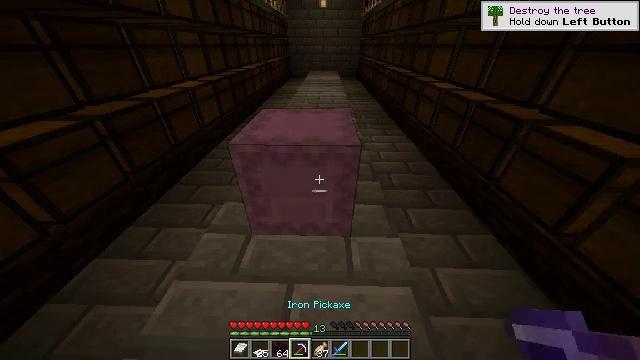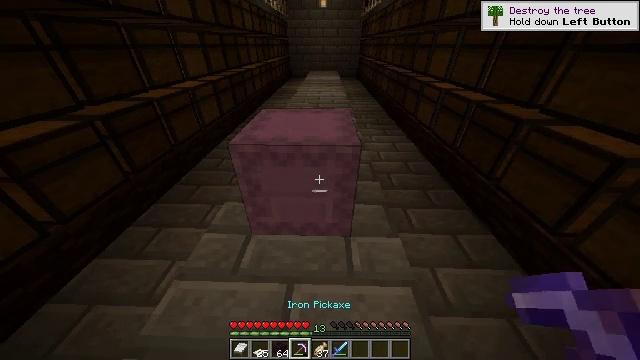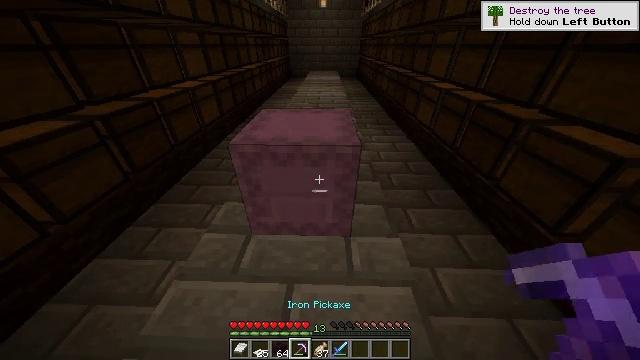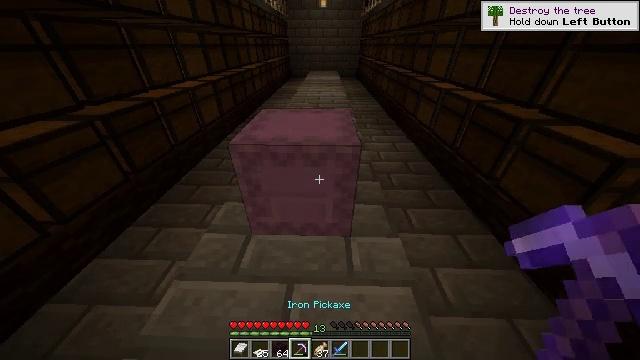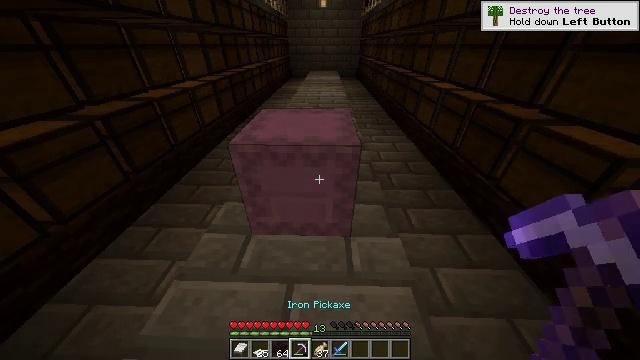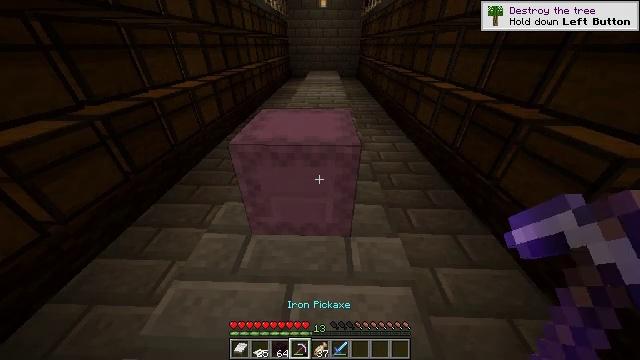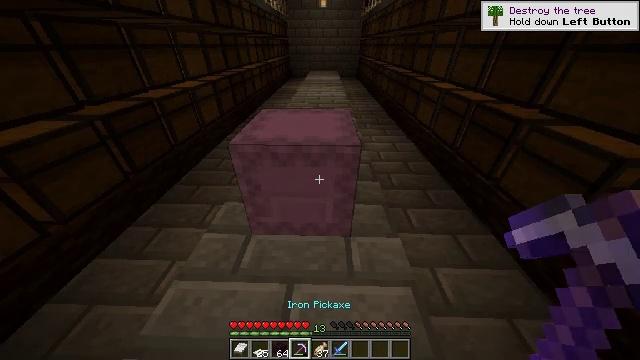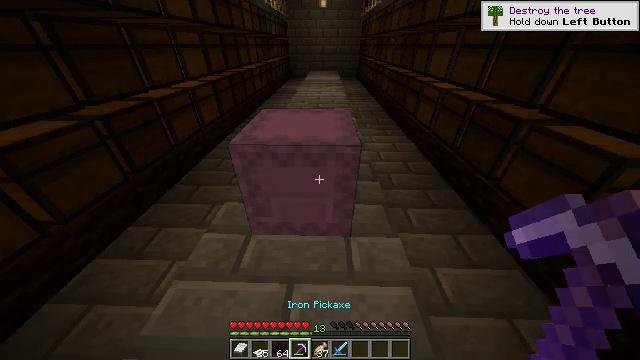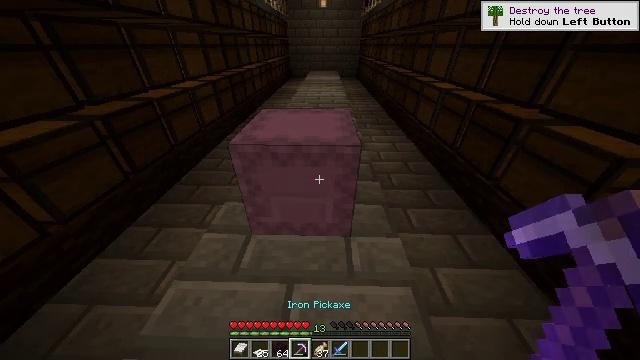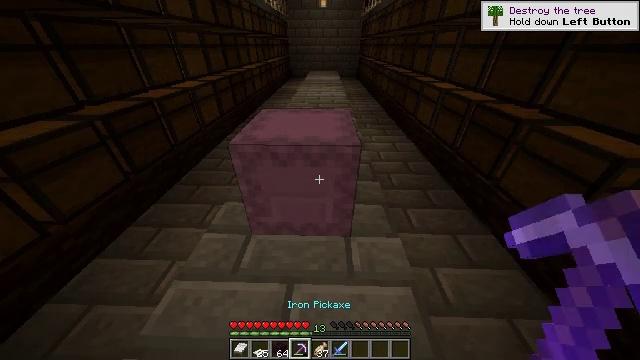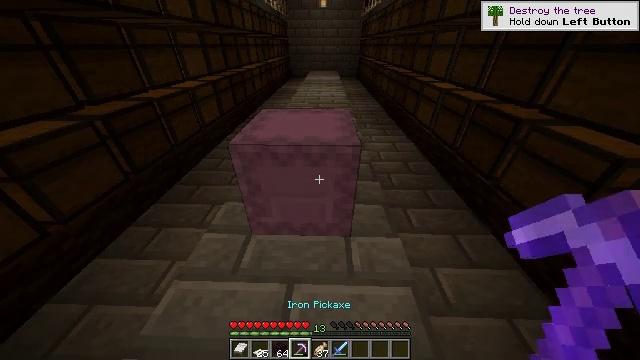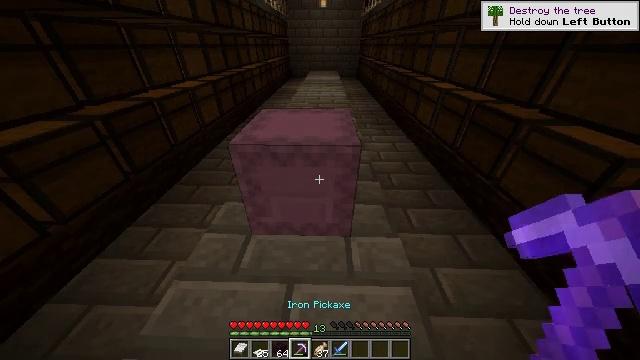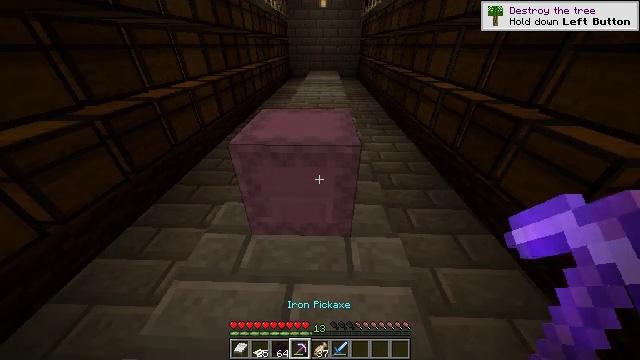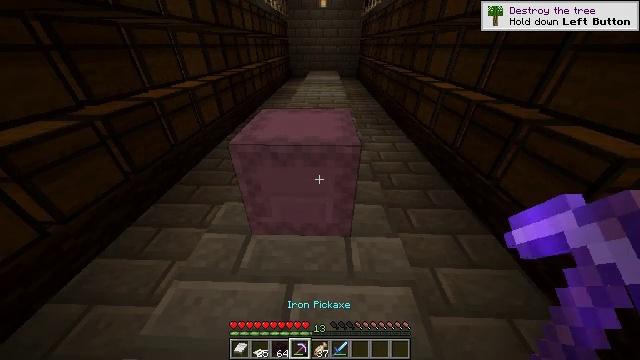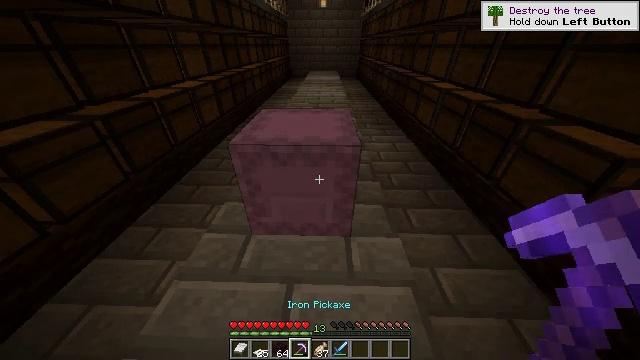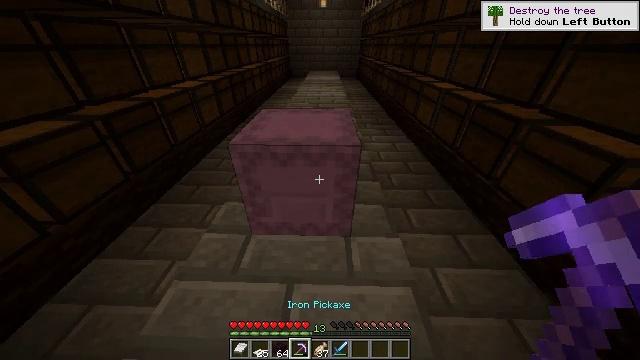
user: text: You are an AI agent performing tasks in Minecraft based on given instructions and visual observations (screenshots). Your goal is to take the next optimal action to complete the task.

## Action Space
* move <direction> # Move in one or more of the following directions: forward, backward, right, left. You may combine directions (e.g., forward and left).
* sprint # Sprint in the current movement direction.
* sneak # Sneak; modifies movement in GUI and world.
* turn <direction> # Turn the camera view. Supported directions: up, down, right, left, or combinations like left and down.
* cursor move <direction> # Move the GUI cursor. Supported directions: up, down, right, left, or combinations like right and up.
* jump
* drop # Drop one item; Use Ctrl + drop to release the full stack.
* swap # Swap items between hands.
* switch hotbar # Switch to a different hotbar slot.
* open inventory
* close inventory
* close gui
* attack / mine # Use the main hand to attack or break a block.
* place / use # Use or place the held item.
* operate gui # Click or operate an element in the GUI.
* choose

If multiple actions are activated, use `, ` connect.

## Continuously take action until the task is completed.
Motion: motion action
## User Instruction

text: Mine the shulker box.
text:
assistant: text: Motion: no_op
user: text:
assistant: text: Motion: no_op
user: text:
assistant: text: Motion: no_op
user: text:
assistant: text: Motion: no_op
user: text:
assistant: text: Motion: no_op
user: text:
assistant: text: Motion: no_op
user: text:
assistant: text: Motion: no_op
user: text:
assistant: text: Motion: no_op
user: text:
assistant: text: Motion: no_op
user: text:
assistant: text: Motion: no_op
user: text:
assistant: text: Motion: no_op
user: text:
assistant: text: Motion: no_op
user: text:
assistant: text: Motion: no_op
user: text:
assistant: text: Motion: no_op
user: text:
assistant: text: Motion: no_op
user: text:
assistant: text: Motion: no_op
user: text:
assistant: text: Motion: no_op
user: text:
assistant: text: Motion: no_op
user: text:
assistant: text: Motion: no_op
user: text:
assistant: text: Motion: no_op
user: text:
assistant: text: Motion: no_op
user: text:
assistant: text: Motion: no_op
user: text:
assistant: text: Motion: no_op
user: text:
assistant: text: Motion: no_op
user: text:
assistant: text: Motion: no_op
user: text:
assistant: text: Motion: no_op
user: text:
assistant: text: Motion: no_op
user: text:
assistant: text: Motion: no_op
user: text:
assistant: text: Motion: no_op
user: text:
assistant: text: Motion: no_op